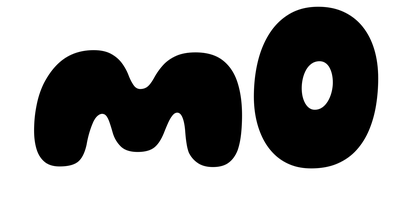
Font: Gluten_ExtraBold